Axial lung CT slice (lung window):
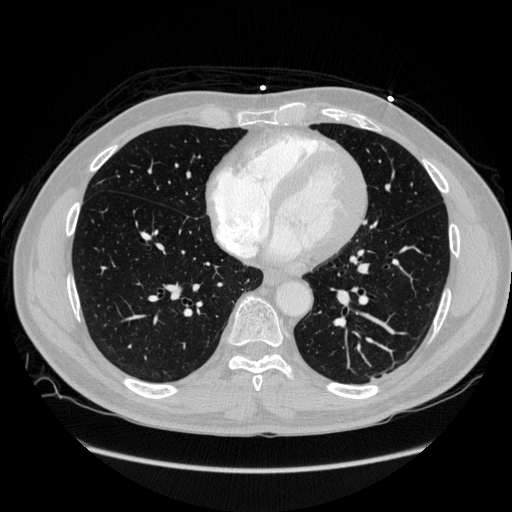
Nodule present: no